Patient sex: M
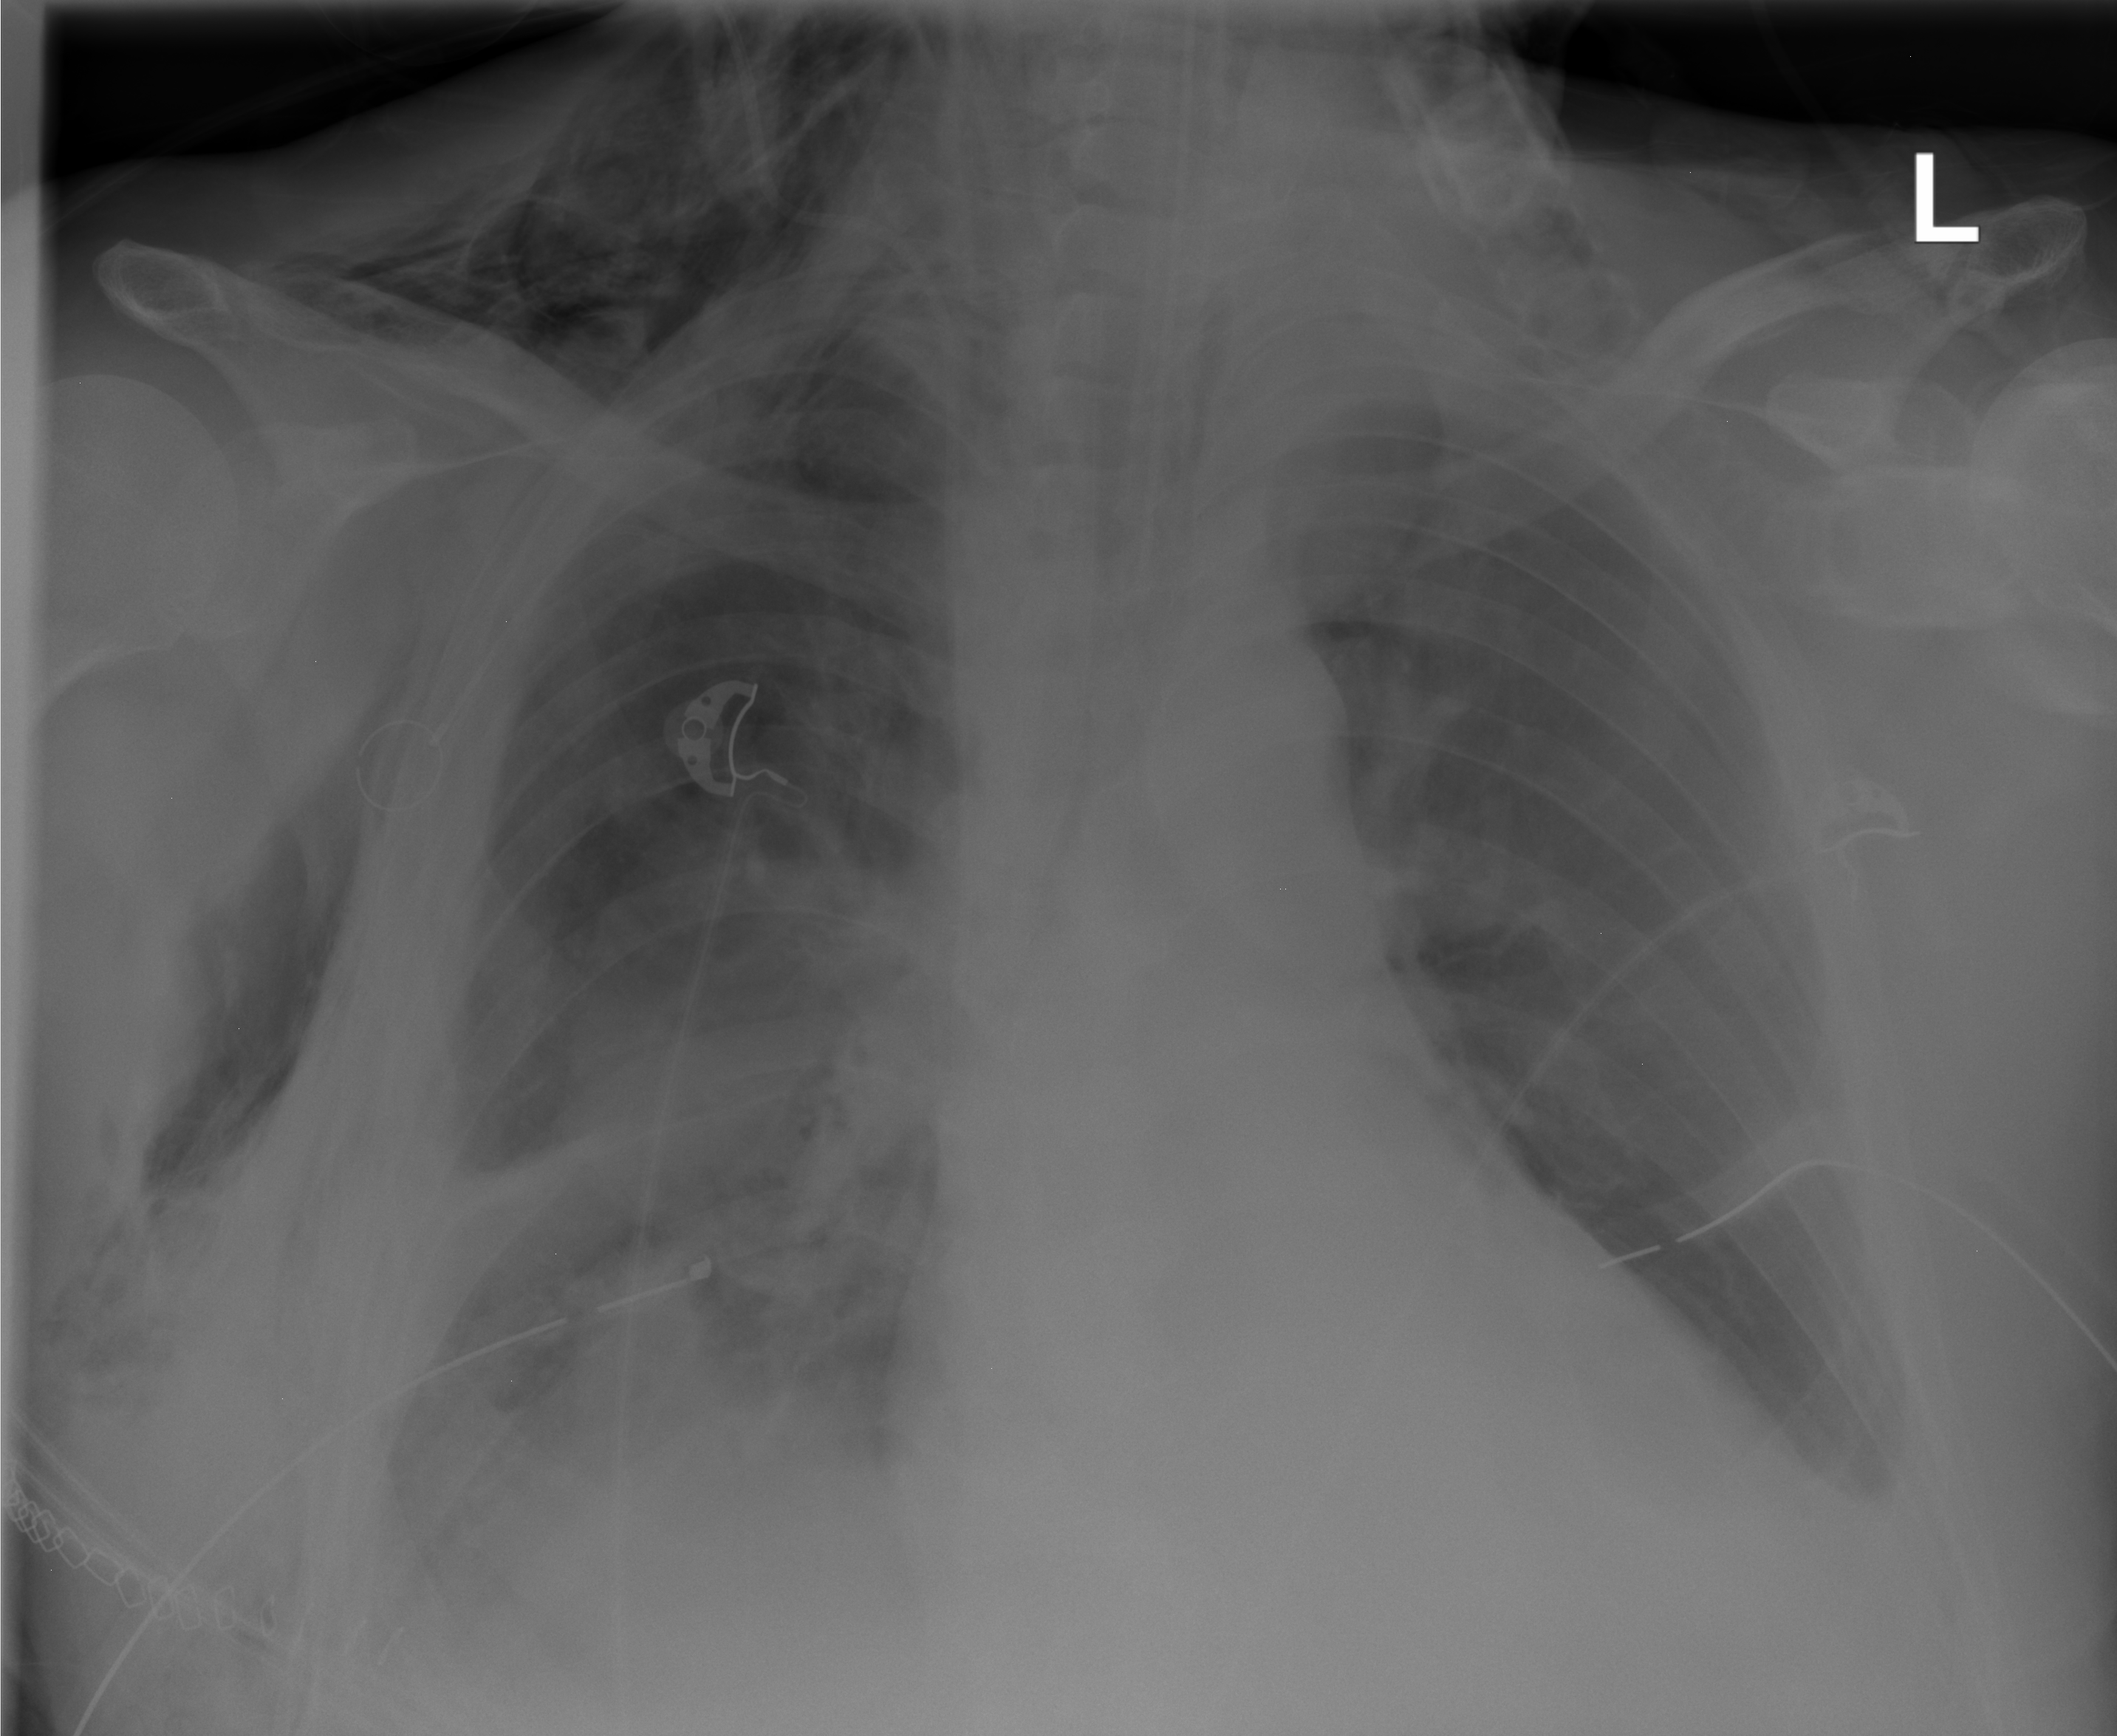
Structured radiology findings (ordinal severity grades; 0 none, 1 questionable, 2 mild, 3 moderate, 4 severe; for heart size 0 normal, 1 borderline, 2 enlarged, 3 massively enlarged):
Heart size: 2
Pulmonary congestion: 0
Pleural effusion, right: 2
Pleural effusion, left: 2
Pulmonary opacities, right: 0
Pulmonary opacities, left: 0
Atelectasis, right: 3
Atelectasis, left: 0